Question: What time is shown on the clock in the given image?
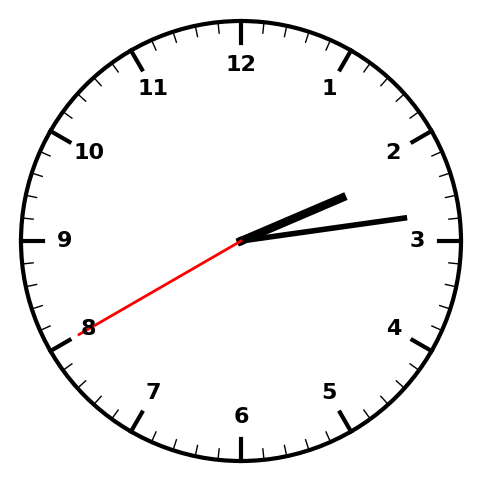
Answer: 02:13:40